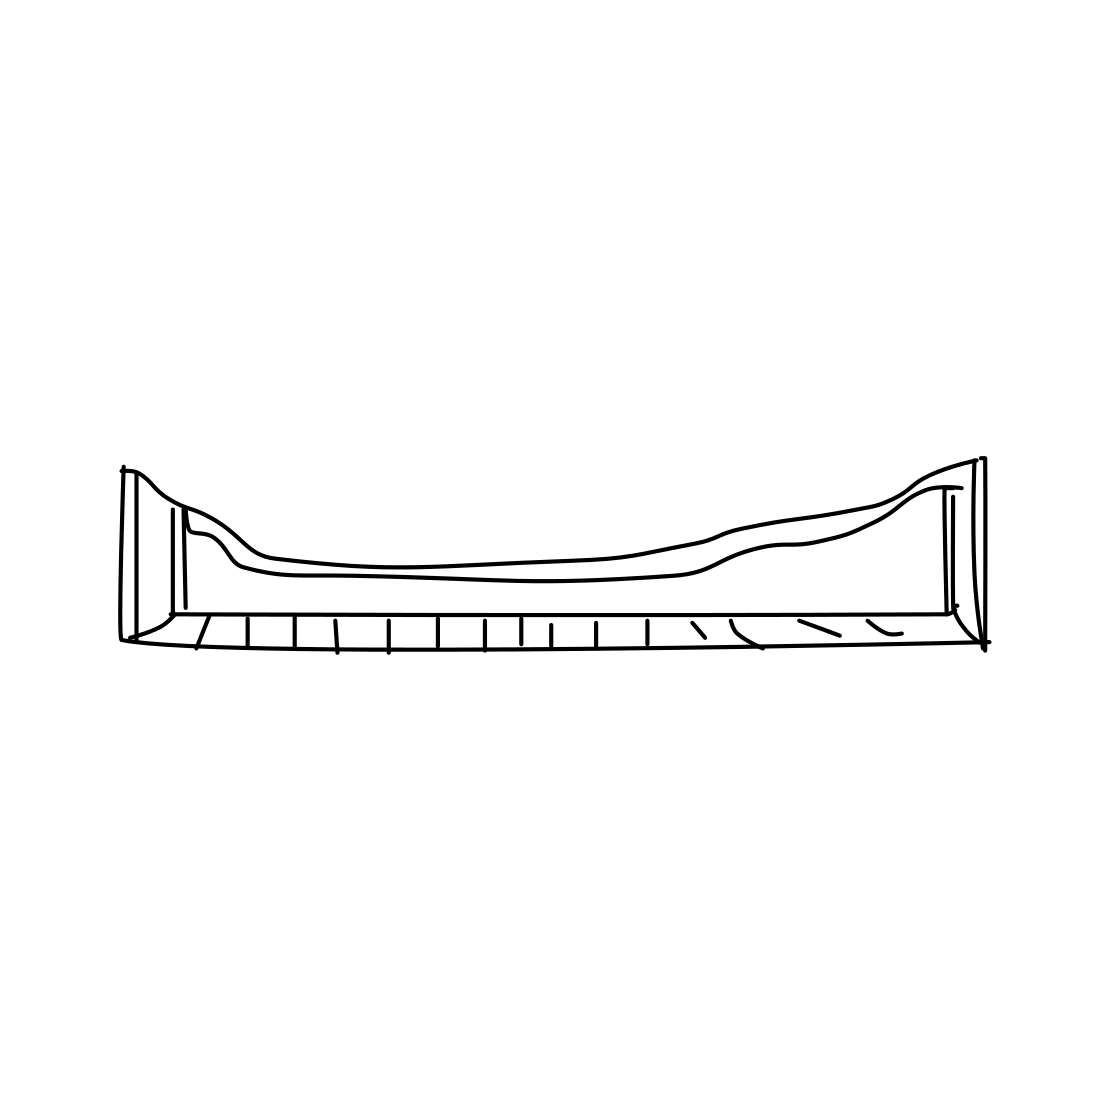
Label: bridge